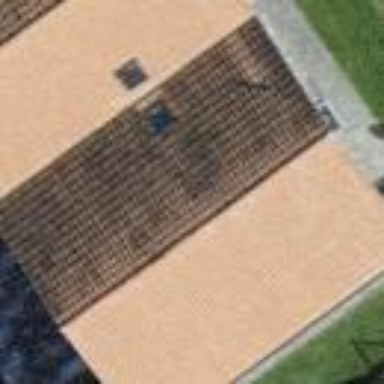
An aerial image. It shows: Residential building.